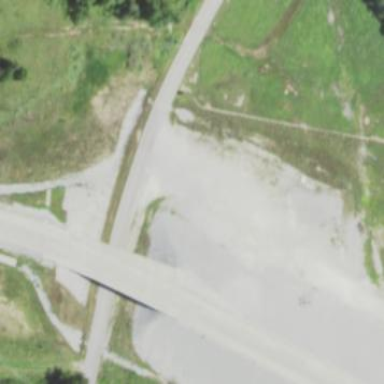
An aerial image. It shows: Man-made bridge.